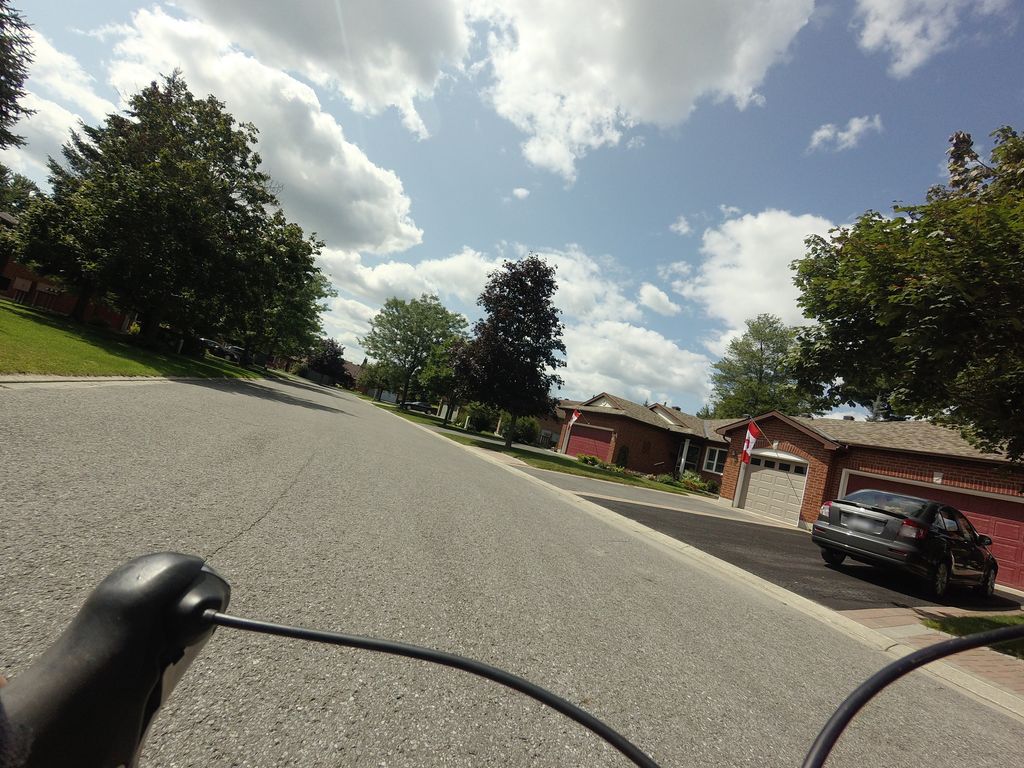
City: ottawa-gatineau